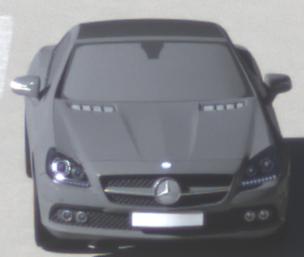
Make: Mercedes-Benz
Model: SLK 200
Detailed model: SLK-Class (172)
Model produced from: 2011/03
Model produced until: 2015/04
Doors: 2
Color: gray
Road condition: dry road
Daytime: morning or afternoon
Contrast: high contrast